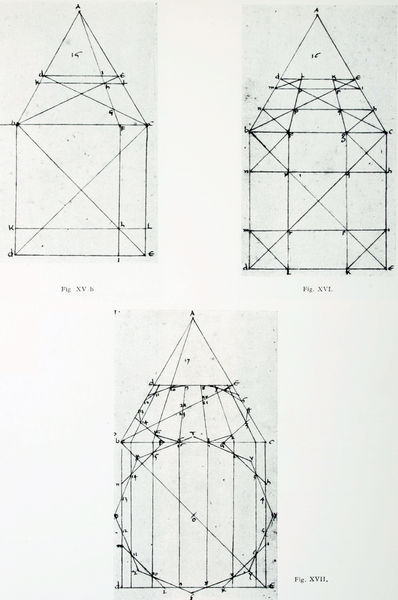
Titel: De Prospectiva Pingendi, Libro Primo, Fig. XV.b - XVII.
Künstler: Piero della Francesca
Standort: Reggio Emilia
Institution: Biblioteca Panizzi
Schlagwörter: blätter, dunkel, körper, schatten, weiß, dreieck, fenster, grau, hell, licht, schwarz, skizze, zeichnung, dach, gebäude, haus, masse, zylinder, architektur, helld, spitze, signatur, häuser, gitter, kirche, figur, drei, verbindung, blatt, kreis, oval, rund, turm, turmspitze, schrift, papier, modell, ansicht, perspektive, studie, risse, dächer, grafik, linien, figuren, kuppel, spitz, detail, zahlen, striche, aufsicht, punkte, gerüst, gewölbe, höhe, scheune, kreuz, rechteck, kegel, linie, kohle, draufsicht, kontur, form, scheibe, druck, schnitt, seite, illustration, schwarzweiß, text, buchstabe, buchstaben, konturen, strich, punkt, beschriftung, bleistift, kugel, entwurf, buchseite, studien, quadrate, geometrisch, kreuze, quader, zahl, anwesen, konstruktion, diagonale, plan, pavillon, basis, pyramide, nummern, skizzen, dreiecke, pavillion, stumpf, querschnitt, geometrie, quadrat, viereck, draht, bau, nummer, raster, beschreibung, wort, zelt, riss, grundriss, traktat, aufriss, bauzeichnung, winkel, horizontale, statik, verbindungen, längsschnitt, beschriftet, länge, messungen, berechnung, abmessung, mathematik, anriss, diagonal, theorie, berechnungen, tangenten, vermessung, senkrechte, versuch, turme, soitze, schrif, circle, lines, eite, ellipse, rechter winkel, lehrbuch, drucks, fig, breite, radius, formeln, rechnen, längen, mathe, scan, dachgerüst, schnittpunkte, reieck, beschreiben, durchmesser, entfernungen, fig., formend, geometry, obelisk, rechung, kegelstumpf, ufriss, shwarzweiss, pypramide, bauskizee, #spitze